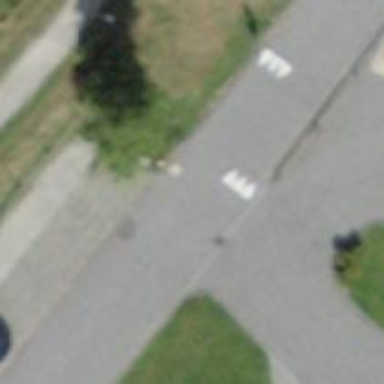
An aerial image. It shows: Table-style traffic calming feature.